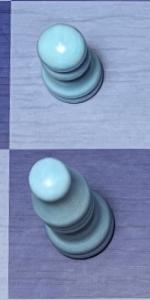
Label: Bishop_White